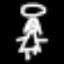
Label: angel